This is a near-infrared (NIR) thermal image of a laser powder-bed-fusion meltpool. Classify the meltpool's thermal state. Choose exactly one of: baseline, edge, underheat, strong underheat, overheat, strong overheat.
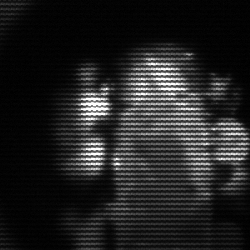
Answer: strong underheat